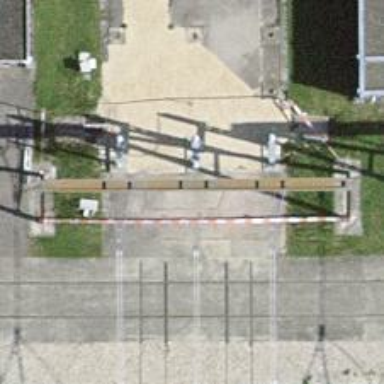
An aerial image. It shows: Power line with 3 cables in bay configuration.